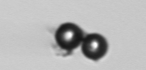
Label: bead